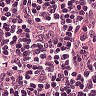
Metastatic tissue present: no